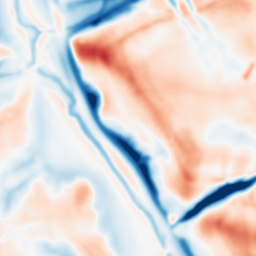
Category: multiscale
Decomposition family: dog_multiscale
Decomposition parameters: sigma_ratio: 1.6
n_scales: 4
base_sigma: 2
Upsampling method: lanczos
Upsampling parameters: scale: 8
Upsampling scale: 8